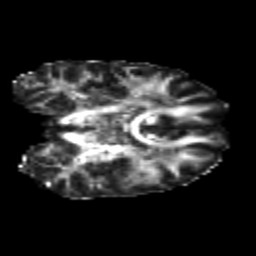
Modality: FA
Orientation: coronal
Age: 23
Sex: female
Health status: healthy
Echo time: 0.074 s